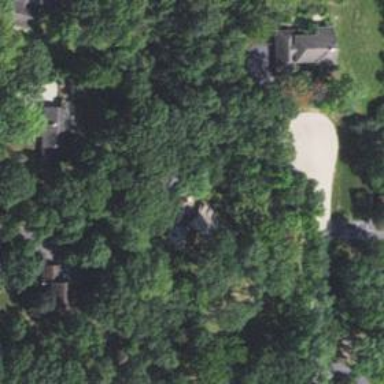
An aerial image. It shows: Driveway.